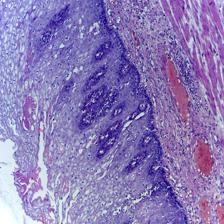
Diagnosis: Normal